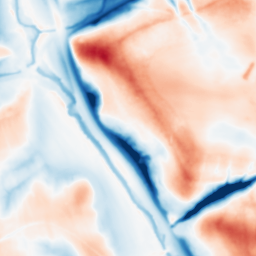
Category: multiscale
Decomposition family: dog_multiscale
Decomposition parameters: sigma_ratio: 1.6
n_scales: 6
base_sigma: 1
Upsampling method: sinc_hamming
Upsampling parameters: scale: 4
kernel_size: 16
Upsampling scale: 4